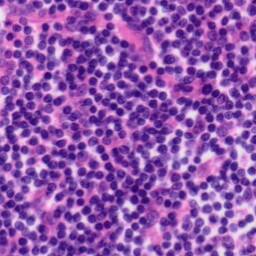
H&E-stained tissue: Tonsil